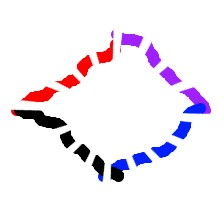
Shape: rhombus